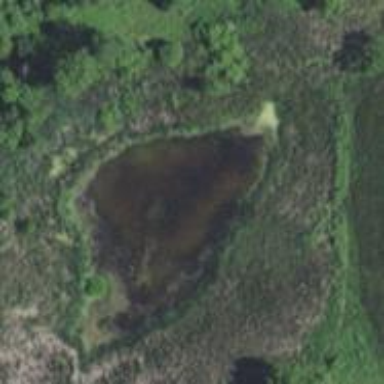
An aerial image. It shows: Pond with natural water.